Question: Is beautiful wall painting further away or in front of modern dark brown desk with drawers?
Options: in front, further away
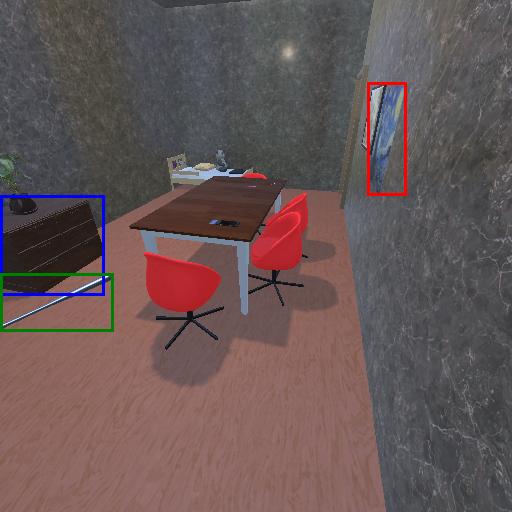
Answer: in front